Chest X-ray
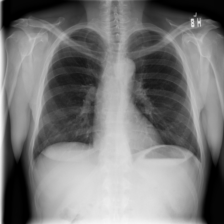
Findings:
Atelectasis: negative
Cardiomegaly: negative
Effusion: positive
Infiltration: negative
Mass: negative
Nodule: negative
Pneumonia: negative
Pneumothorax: negative
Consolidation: negative
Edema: negative
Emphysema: negative
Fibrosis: negative
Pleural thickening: negative
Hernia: negative